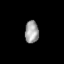
Tissue: skin
Cell type: Fibroblasts
Senescence score: 0.7806
Nuclear area (px): 307
Mean DAPI intensity: 156.322